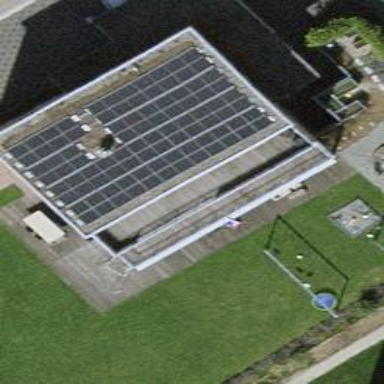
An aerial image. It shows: Solar power generator using photovoltaic panels.